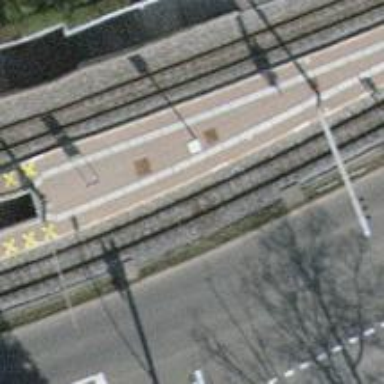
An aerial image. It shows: Light rail station serving as public transport hub.